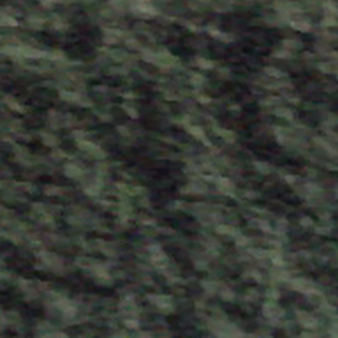
Label: other